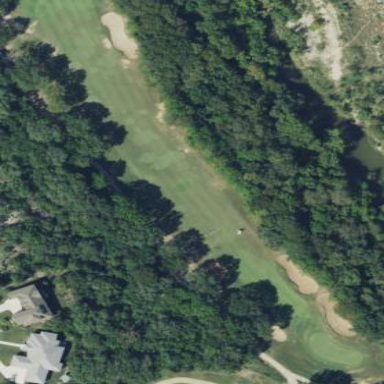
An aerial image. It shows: Rough area in golf course.